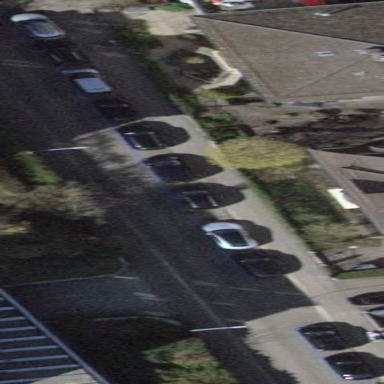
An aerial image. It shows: Parking lane.